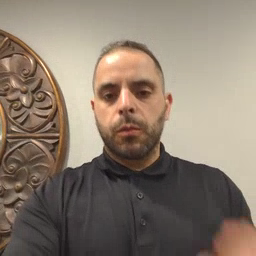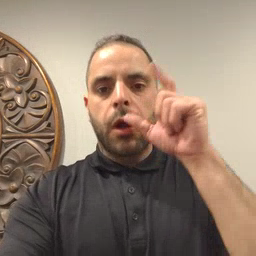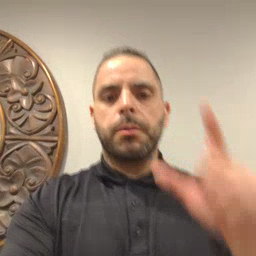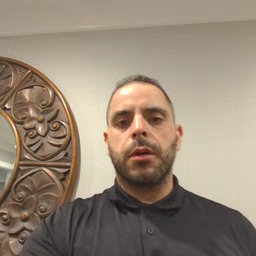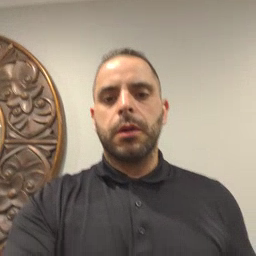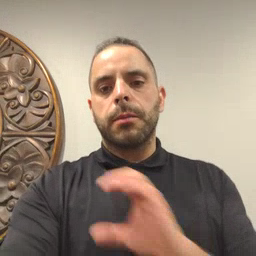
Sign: awake